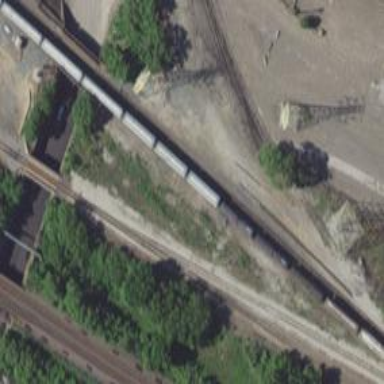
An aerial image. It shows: Railway yard used for servicing trains.